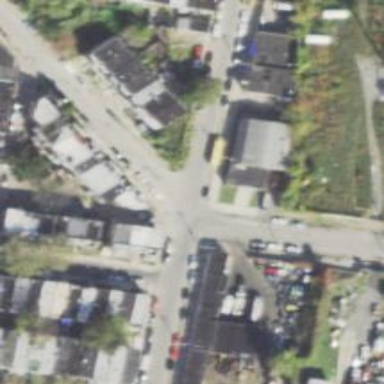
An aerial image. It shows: Alley classified as service road.